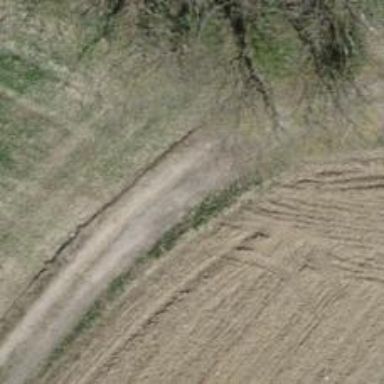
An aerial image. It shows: Compacted track road with grade3 tracktype.